Interaction volume radius: 5 \u00c5
Interaction volume height: 25 \u00c5
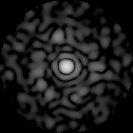
Disorder parameter: 0.8286